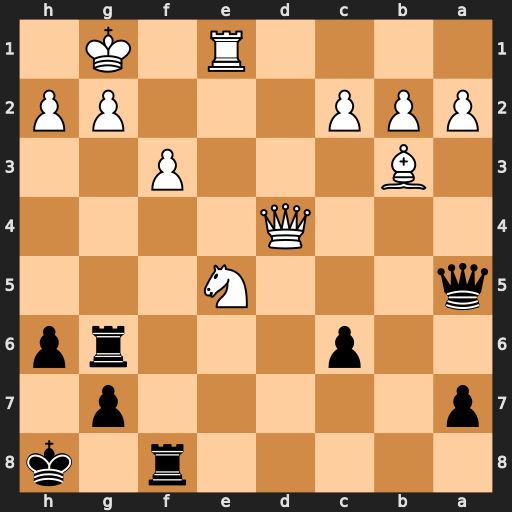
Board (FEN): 5r1k/p5p1/2p3rp/q3N3/3Q4/1B3P2/PPP3PP/4R1K1
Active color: b
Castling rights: -
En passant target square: -
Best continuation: Qxe1#